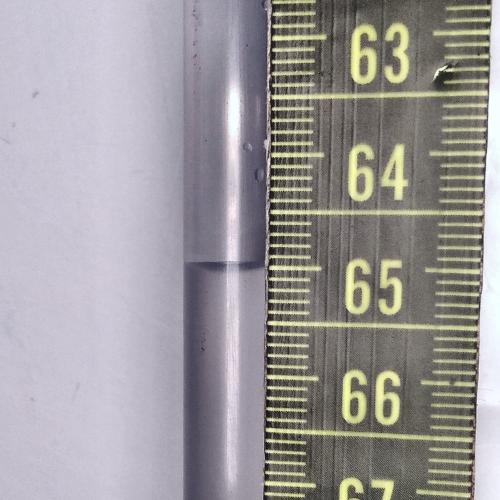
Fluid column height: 65.0 cm